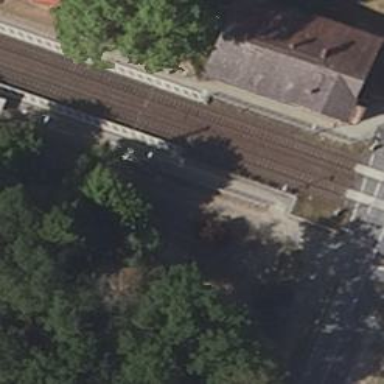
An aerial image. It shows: Railway signal.